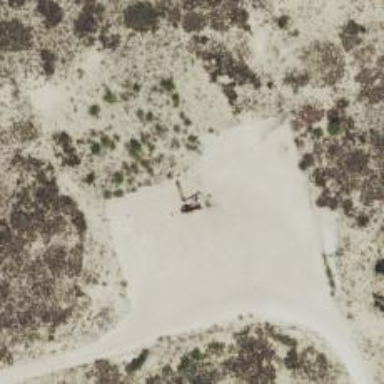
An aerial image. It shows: Petroleum well.